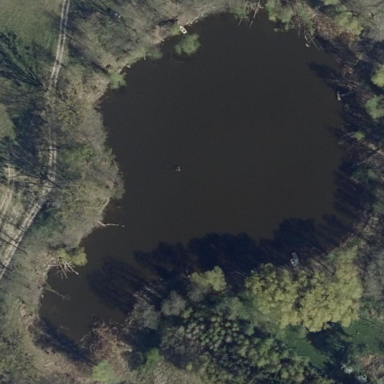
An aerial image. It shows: Beautiful lake surrounded by nature.